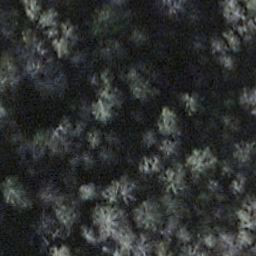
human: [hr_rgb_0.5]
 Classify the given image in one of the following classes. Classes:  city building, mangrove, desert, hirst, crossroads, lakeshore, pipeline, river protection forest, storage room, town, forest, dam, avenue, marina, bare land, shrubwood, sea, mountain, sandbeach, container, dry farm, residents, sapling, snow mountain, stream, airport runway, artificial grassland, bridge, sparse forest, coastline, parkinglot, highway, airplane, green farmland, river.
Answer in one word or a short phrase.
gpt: shrubwood